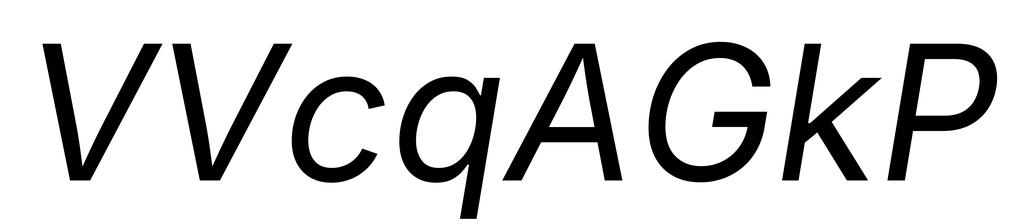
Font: Inter-Italic_Italic